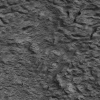
Atmospheric dust classification: not_dusty